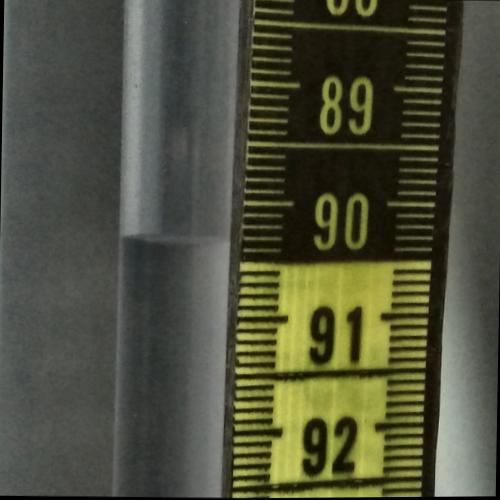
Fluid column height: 90.3 cm